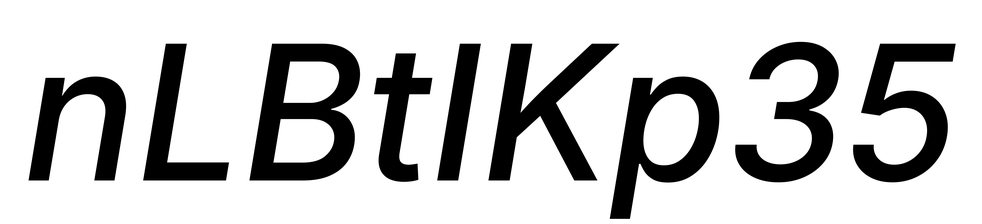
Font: Inter-Italic_Medium_Italic